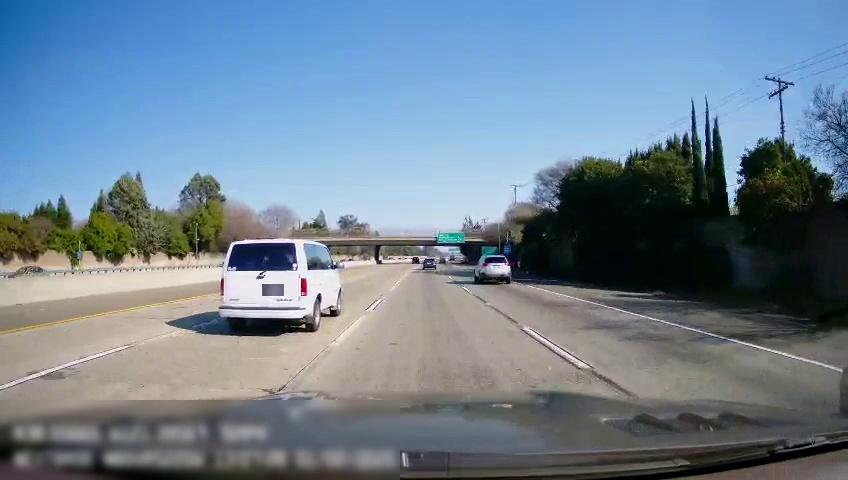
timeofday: Day
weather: Sunny
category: Drivable Space
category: Vehicles | Van
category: Vehicles | Car
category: Vehicles | Car
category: Vehicles | SUV
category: Lanes | Current Lane
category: Lanes | Alternate Lane
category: Lanes | Alternate Lane
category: Lanes | Alternate Lane
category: Lanes | Alternate Lane
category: Lanes | Alternate Lane
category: Traffic | Signs
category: Traffic | Signs